Question: I have just adopted Material Design Toolbar into my app. I have followed the guidance from Chris Banes <URL> for getting it working on pre-Lollipop devices
However, it seems that I can't get my action menu items to be vertically centered.
Here is a screenshot of what it looks like on Kitkat device.

As you can see the title and menu icons are not aligned. Somehow title is aligned correctly but not the action menus nor navigation icon. They are instead align to bottom.
Here is my toolbar layout
'''
<android.support.v7.widget.Toolbar
xmlns:android="http://schemas.android.com/apk/res/android"
android:id="@+id/toolbar"
android:layout_width="match_parent"
android:layout_height="?android:attr/actionBarSize"
android:background="?attr/colorPrimaryDark"/>
'''
I tried putting android:gravity on the layout but it doesn't do anything.
Here is my abstract activity code that assign toolbar as action bar
'''
public abstract class BaseMaterialActivity extends ActionBarActivity {
private Toolbar toolbar;
public abstract int getLayoutResources();
public abstract boolean isShowActionBar();
@Override
protected void onCreate(Bundle savedInstanceState) {
super.onCreate(savedInstanceState);
setContentView(getLayoutResources());
if (isShowActionBar()) {
toolbar = (Toolbar) findViewById(R.id.toolbar);
if (toolbar != null) {
setSupportActionBar(toolbar);
toolbar.setNavigationIcon(getResources().getDrawable(R.drawable.ic_drawer));
getSupportActionBar().setDisplayHomeAsUpEnabled(true);
getSupportActionBar().setDisplayShowTitleEnabled(true);
getSupportActionBar().setHomeAsUpIndicator(R.drawable.ic_nav_back);
}
}
if (Build.VERSION.SDK_INT >= Build.VERSION_CODES.LOLLIPOP) {
getWindow().addFlags(WindowManager.LayoutParams.FLAG_DRAWS_SYSTEM_BAR_BACKGROUNDS);
}
}
public Toolbar getToolbar() {
return toolbar;
}
'''
}
Here is my menu.xml
'''
<menu xmlns:android="http://schemas.android.com/apk/res/android"
xmlns:app="http://schemas.android.com/apk/res-auto">
<item
android:id="@+id/action_filter"
android:icon="@drawable/ic_filter"
android:orderInCategory="1"
app:showAsAction="always|withText"
android:title="@string/filters" />
<item
android:id="@+id/action_cart"
app:actionLayout="@layout/action_cart_icon_layout"
android:orderInCategory="2"
app:showAsAction="always"
android:title="@string/cart" />
</menu>
'''
Any help or pointer on how to get the action menu to be vertically centered would be appreciated. Thank you!
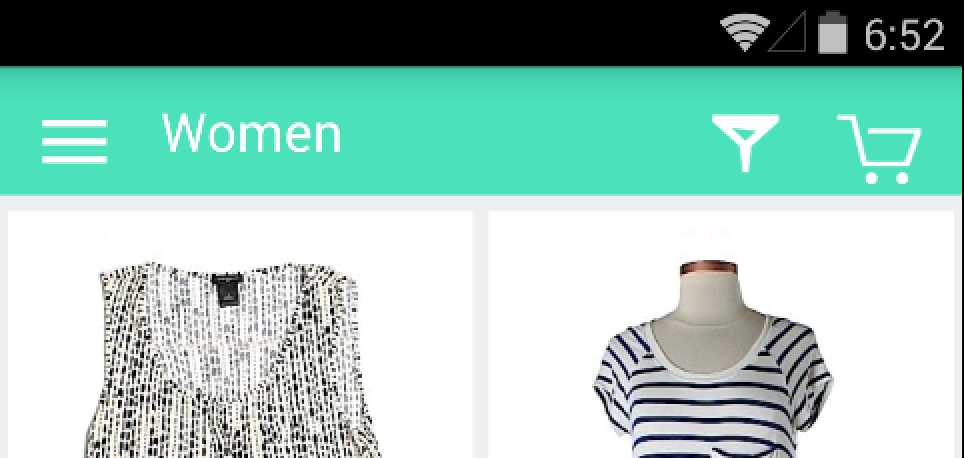
Answer: Instead of
'''
android:layout_height="?android:attr/actionBarSize"
'''
write
'''
android:layout_height="?actionBarSize"
'''
The second is defined by the AppCompat theme with correct height (56dp default, 48dp in normal landscape and 64dp on tablets).
Note: What you wrote would work correctly only on Android 5.0.